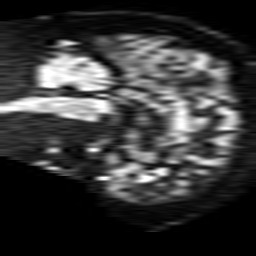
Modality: TRACE
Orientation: sagittal
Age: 81
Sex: male
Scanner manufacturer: philips
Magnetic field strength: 1.5 T
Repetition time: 3.775 s
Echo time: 0.09565 s